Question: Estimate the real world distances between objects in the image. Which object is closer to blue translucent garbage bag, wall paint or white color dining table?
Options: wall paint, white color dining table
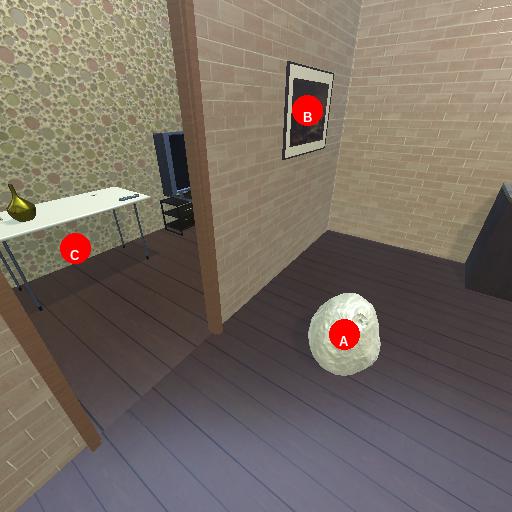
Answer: wall paint